Question: I am a new learner in python and a beginner in programming. Please forgive me if my question is below low level. I used to print the result and other sentences beside the result in C programming, but I cannot do the same in python. My error screenshot is provided with the question:

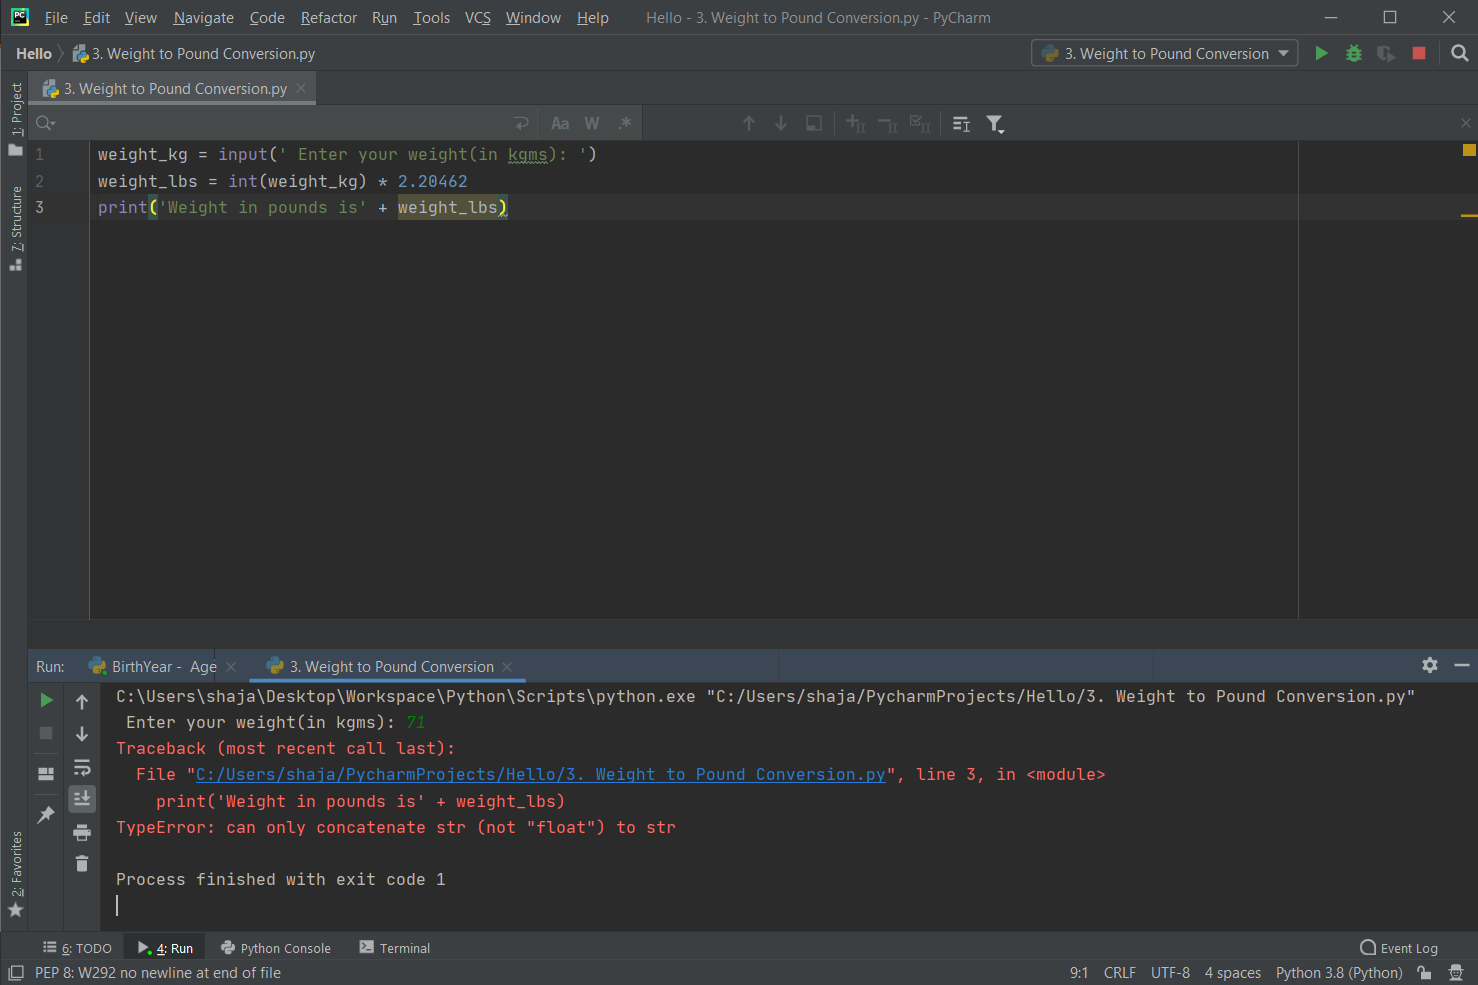
Answer: You cannot concat a string and a float value. You need to cast in string or use f-strings in python3.
'''
weight_kg = input('Enter your weight(in kgms): ')
weight_lbs = int(weight_kg) * 2.20462
print('Weight in pounds is' + str(weight_lbs)) # cast to str
print(f'Weight in pounds is {weight_lbs}') # f-strings format in python3
'''